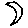
Label: moon